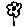
Label: flower